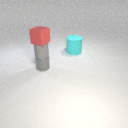
small gray rubber cylinder below small red rubber cube